Field crop: maize
Growth stage: 2
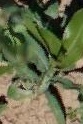
Species: maize